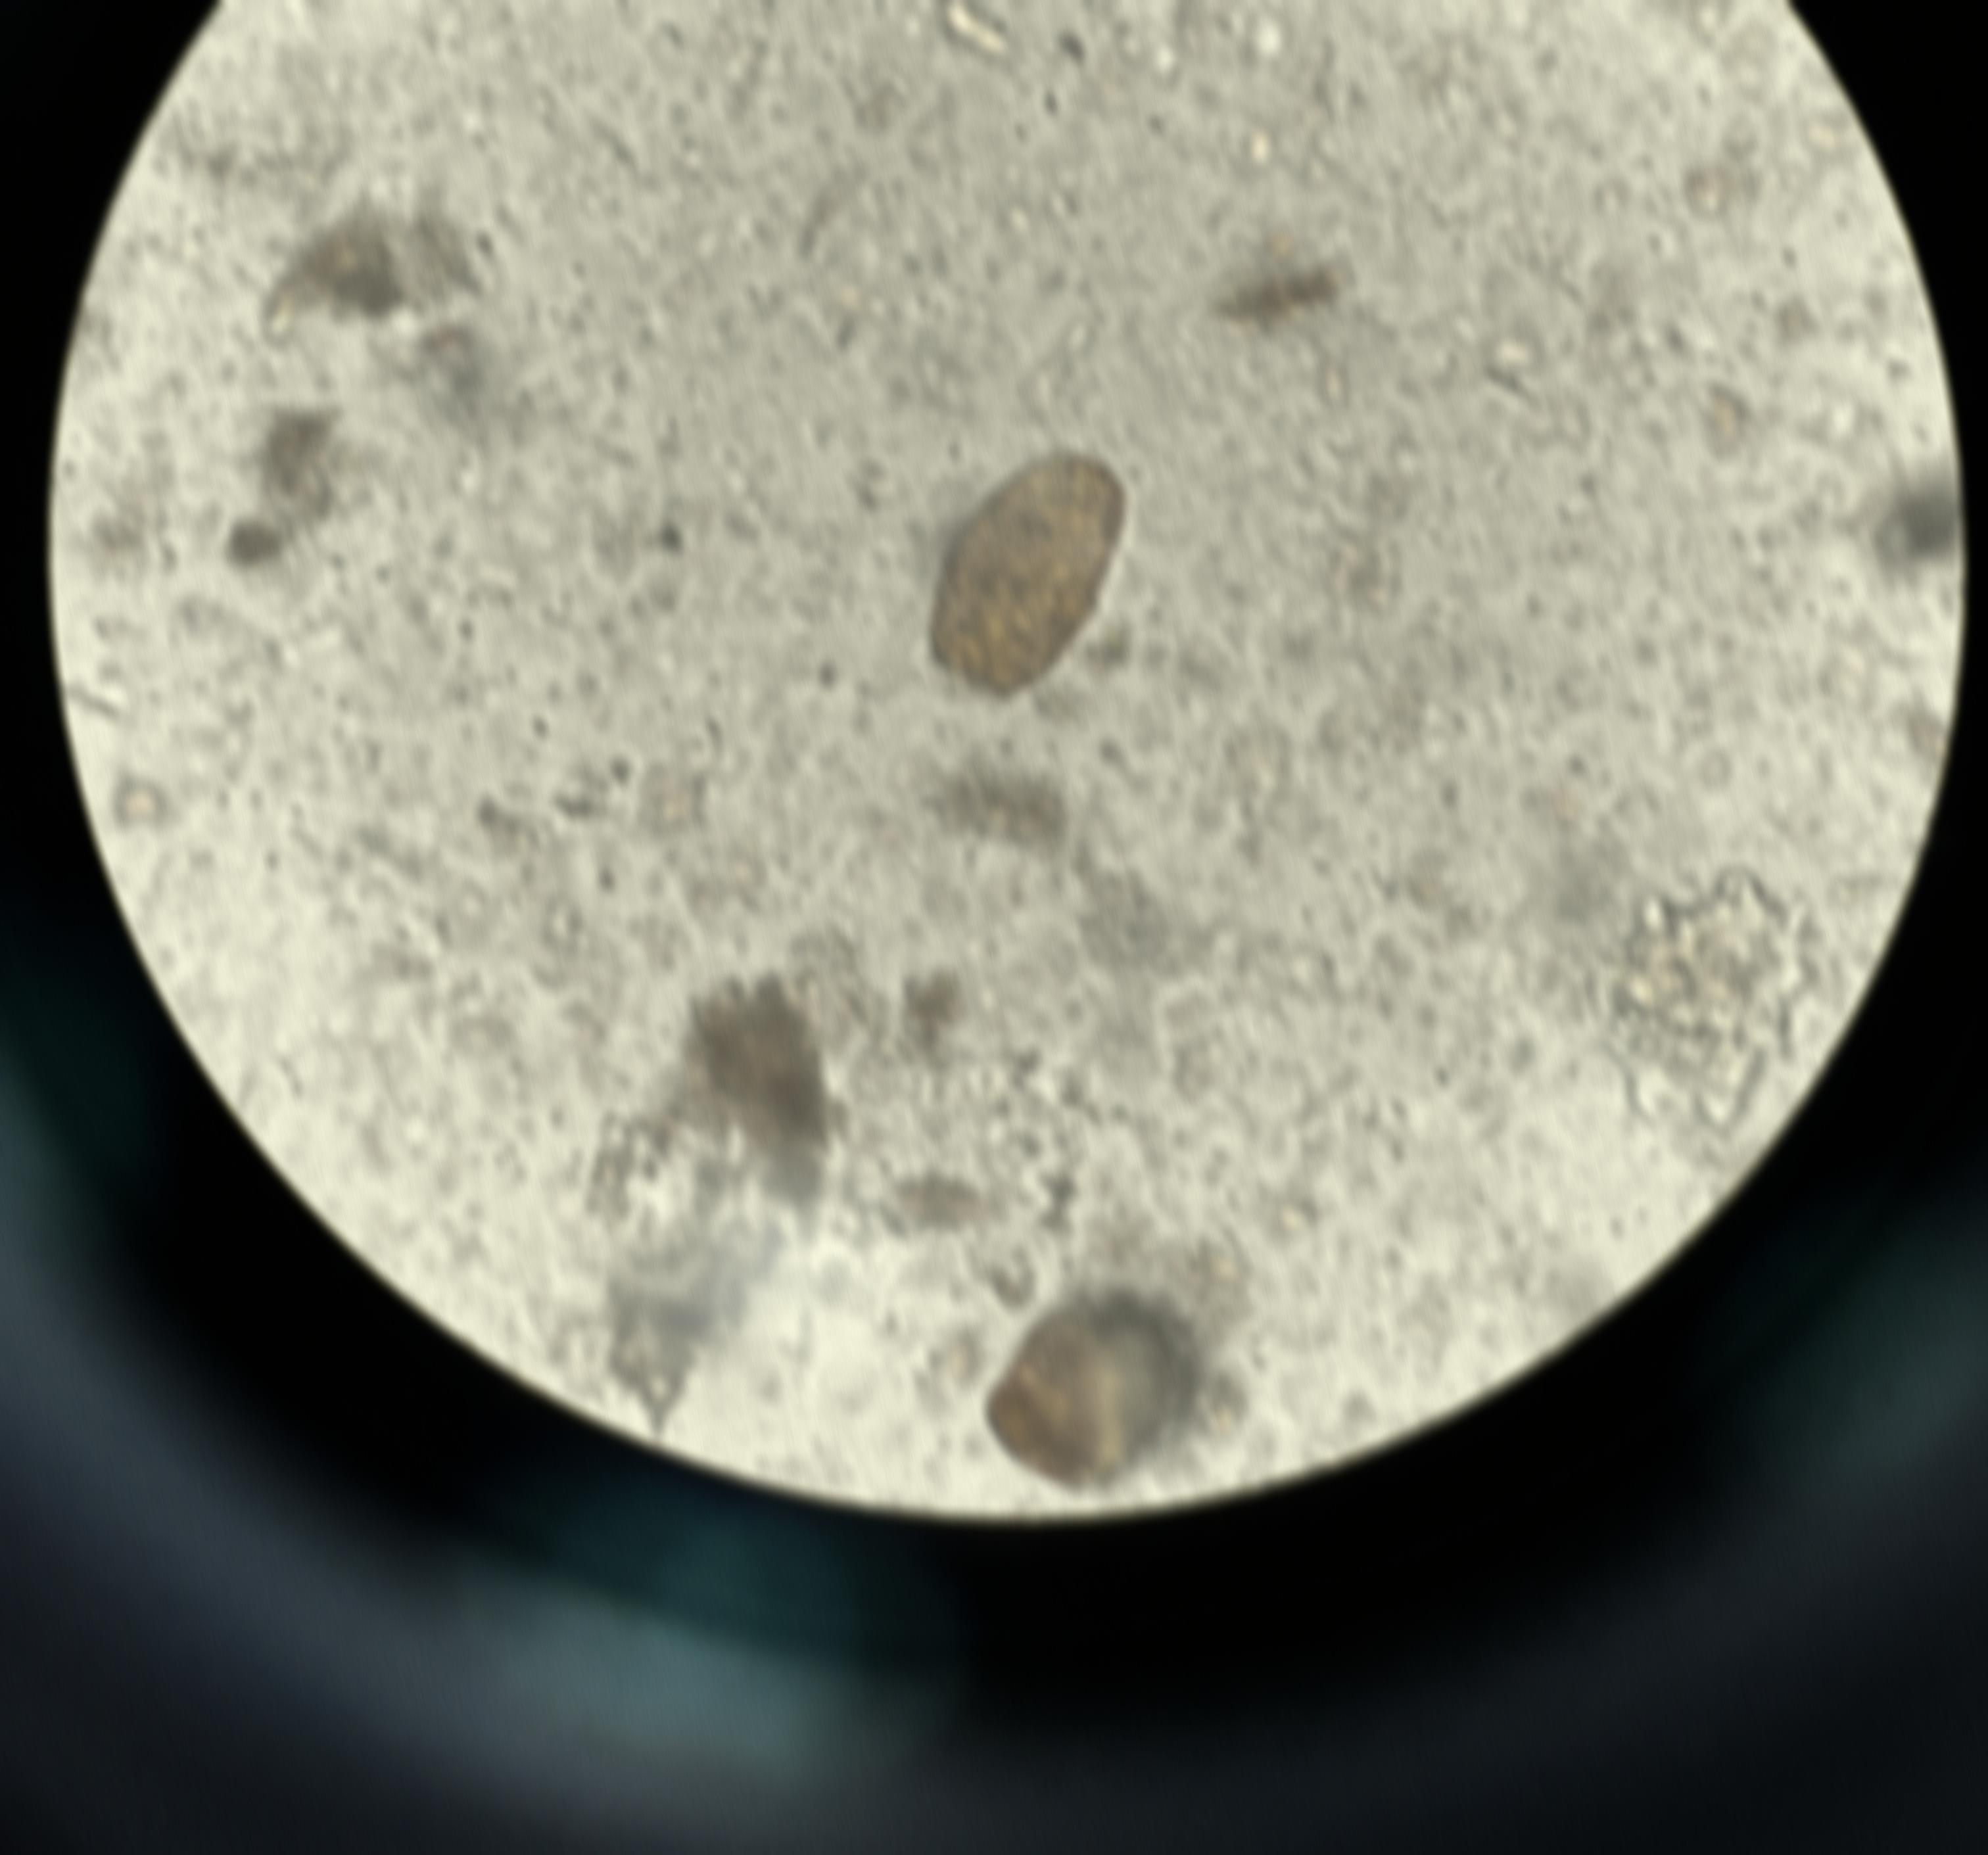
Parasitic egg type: Paragonimus spp